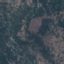
Label: HerbaceousVegetation